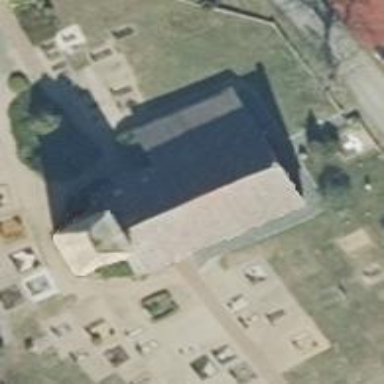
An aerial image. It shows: Church with gabled roof made of red roof tiles. This historic place of worship has roof oriented along the building.